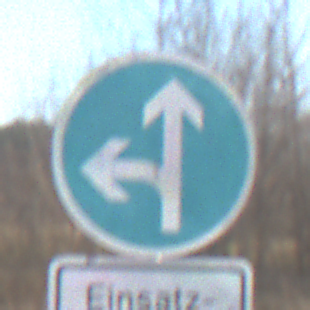
Verkehrszeichen: VorgeschriebeneFahrtrichtungGeradeausOderLinks
Zusatzzeichen unten: BesondereFahrzeugeUndTransportgueter3
Umgebung: Outdoor, Nature
Tageszeit: MorningAfternoon
Wetter: PartlyCloudy
Licht: Natural
Jahreszeit: NotSpecified
Kontrast: HighContrast